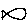
Label: fish